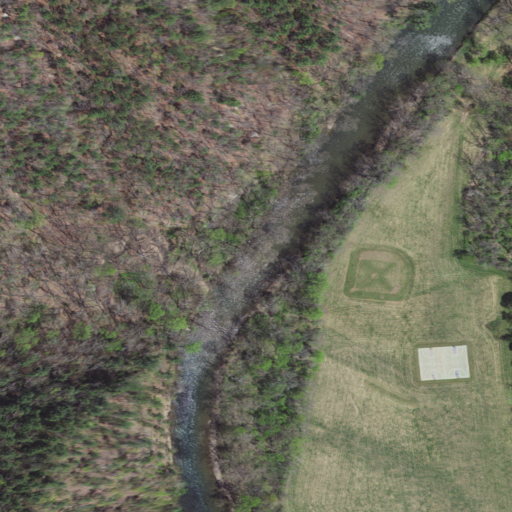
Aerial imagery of valley in Virginia named Hickman Draft containing deciduous forest, mixed forest, pasture, open water, and evergreen forest